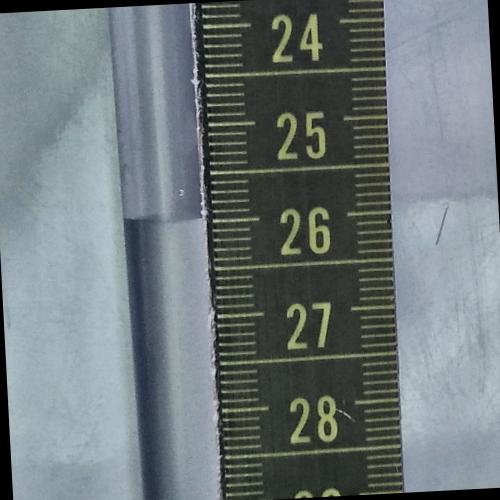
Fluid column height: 26.0 cm